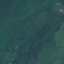
Label: Pasture